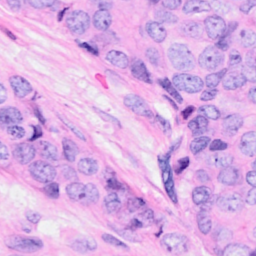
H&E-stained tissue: Breast